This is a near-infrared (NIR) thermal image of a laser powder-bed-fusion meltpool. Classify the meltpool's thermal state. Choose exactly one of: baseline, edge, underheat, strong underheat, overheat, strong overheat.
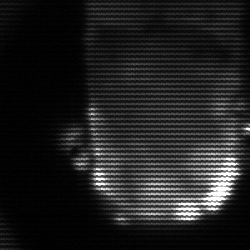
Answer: baseline